【题型】填空题　【知识点】平面几何　【难度】medium
如图，在扇形 $AOB$ 中，$\angle AOB = 105^\circ$，$OA = 8$，点 $C$ 在半径 $OA$ 上，将 $\triangle BOC$ 沿着 $BC$ 翻折，点 $O$ 的对称点 $D$ 恰好落在弧 $AB$ 上，再将弧 $AD$ 沿着 $CD$ 翻折至弧 $A_1D$（点 $A_1$ 是点 $A$ 的对称点），那么 $OA_1$ 的长为 \underline{\quad\quad}。

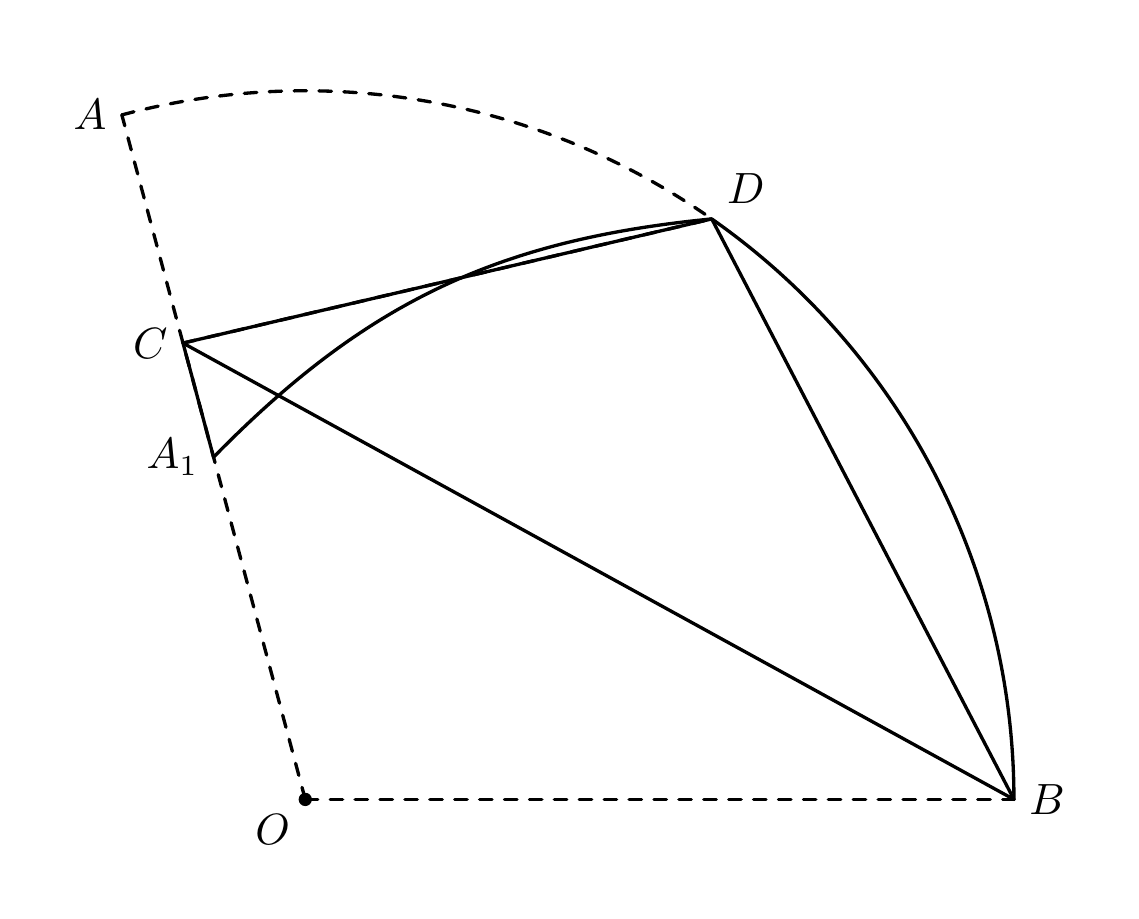
【解答】
\vspace{0.5em}
\textbf{【答案】} $8\sqrt{2} - 8$

\vspace{0.5em}
\textbf{【知识点】}
折叠问题、等边三角形的判定和性质、圆的概念及特点、用勾股定理解三角形

\vspace{0.5em}
\textbf{【分析】}
本题考查翻折性质，圆的基本性质，等边三角形判定与性质、勾股定理的应用。连接 $OD$，由翻折得 $OB = BD$，$AC = A_1C$，$\angle BOC = \angle BDC = 105^\circ$，证出 $\triangle OBD$ 是等边三角形，设 $AC = a$，在 $\text{Rt}\triangle COD$ 中，根据勾股定理列方程并解出 $AC$，进而求出结论。

\vspace{0.5em}
\textbf{【详解】}
解：连接 $OD$，

由翻折得：$OB = BD$，$AC = A_1C$，$\angle BOC = \angle BDC = 105^\circ$，$OC = CD$，

$\because OB = OD$，
$\therefore \triangle OBD$ 是等边三角形，
$\therefore \angle OBD = 60^\circ$，

$\therefore \angle OCD = 360^\circ - 105^\circ - 105^\circ - 60^\circ = 90^\circ$，

设 $AC = a$，则 $OC = 8 - a = CD$，$A_1O = 8 - 2a$，

在 $\text{Rt}\triangle COD$ 中，$OC = CD = 8 - a$，
$\therefore (8 - a)^2 + (8 - a)^2 = 8^2$，

解得：$a_1 = 8 - 4\sqrt{2}$，$a_2 = 8 + 4\sqrt{2} > 8$（舍去），

$\therefore OA_1 = OA - 2AC = 8 - 2(8 - 4\sqrt{2}) = 8\sqrt{2} - 8$，

故答案为：$8\sqrt{2} - 8$。

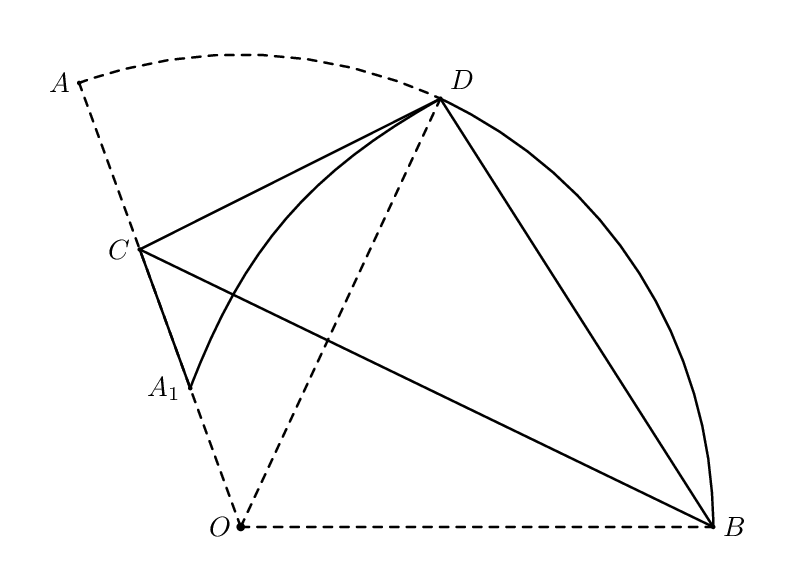